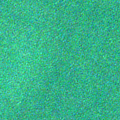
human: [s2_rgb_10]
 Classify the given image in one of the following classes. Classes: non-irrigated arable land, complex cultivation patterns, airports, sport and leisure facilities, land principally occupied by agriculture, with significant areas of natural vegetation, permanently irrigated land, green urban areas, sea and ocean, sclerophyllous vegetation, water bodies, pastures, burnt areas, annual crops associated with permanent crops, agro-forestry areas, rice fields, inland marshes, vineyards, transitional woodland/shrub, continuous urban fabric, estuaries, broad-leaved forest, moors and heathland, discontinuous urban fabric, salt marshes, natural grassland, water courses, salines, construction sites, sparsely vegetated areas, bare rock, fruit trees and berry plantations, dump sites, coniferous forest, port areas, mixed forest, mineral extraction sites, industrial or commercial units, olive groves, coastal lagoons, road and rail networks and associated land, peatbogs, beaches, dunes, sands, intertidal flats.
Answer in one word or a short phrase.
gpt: sea and ocean